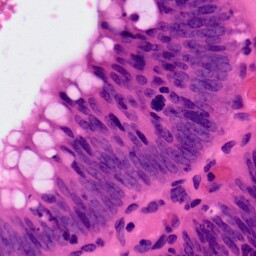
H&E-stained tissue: Colon